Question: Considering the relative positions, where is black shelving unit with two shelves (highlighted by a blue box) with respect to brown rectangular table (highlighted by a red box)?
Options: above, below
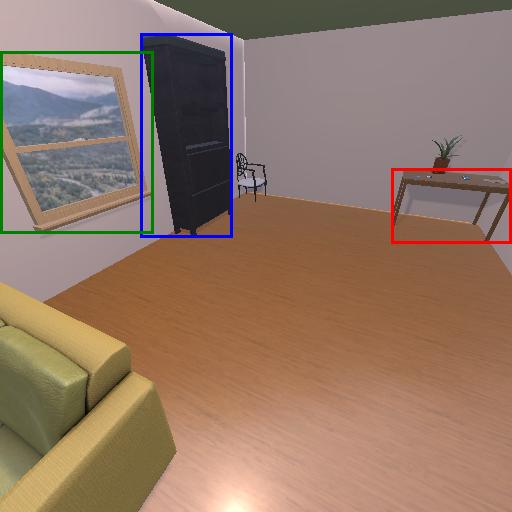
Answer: above